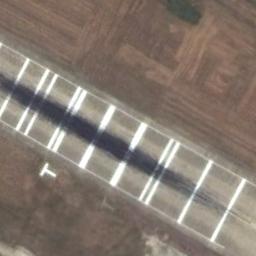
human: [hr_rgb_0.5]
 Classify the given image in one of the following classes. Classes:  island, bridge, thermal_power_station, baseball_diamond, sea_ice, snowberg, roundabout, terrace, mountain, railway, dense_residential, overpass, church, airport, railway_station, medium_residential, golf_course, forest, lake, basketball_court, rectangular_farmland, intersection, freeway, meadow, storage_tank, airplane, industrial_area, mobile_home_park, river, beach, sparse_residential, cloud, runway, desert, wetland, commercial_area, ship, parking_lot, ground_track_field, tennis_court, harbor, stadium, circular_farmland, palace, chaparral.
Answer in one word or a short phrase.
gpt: runway